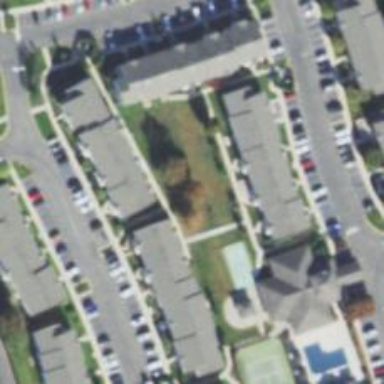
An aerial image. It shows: Neighborhood.